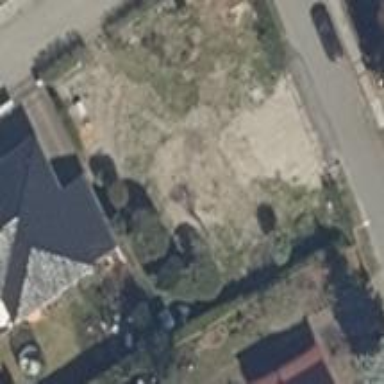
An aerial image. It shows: Detached building with hipped roof shape.